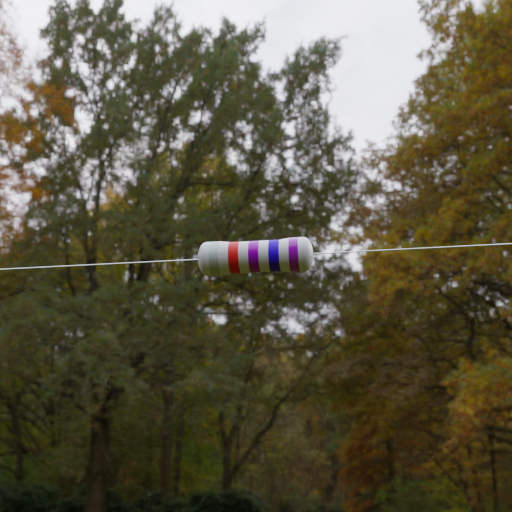
Resistor colour bands (in order): silver, red, violet, blue, violet